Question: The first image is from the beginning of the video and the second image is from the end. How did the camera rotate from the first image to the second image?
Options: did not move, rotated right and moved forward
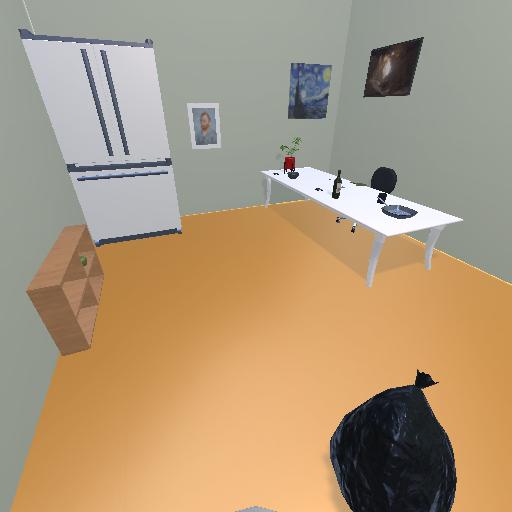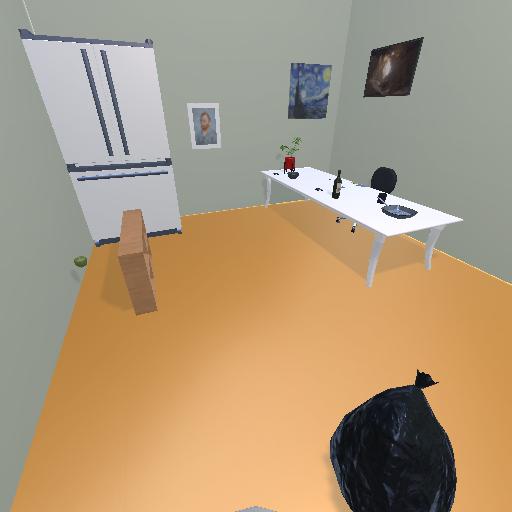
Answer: did not move